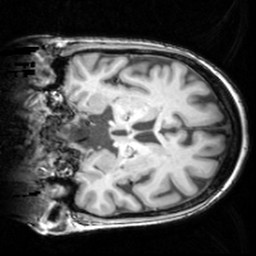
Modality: T1w
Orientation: coronal
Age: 72
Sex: female
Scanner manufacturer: siemens
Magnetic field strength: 3 T
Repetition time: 1.62 s
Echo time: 0.003 s